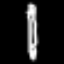
Label: pencil